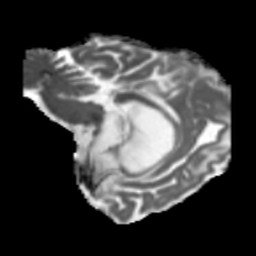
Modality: MD
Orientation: sagittal
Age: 71
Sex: female
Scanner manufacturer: siemens
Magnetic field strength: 3 T
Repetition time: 5.47 s
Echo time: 0.0854 s